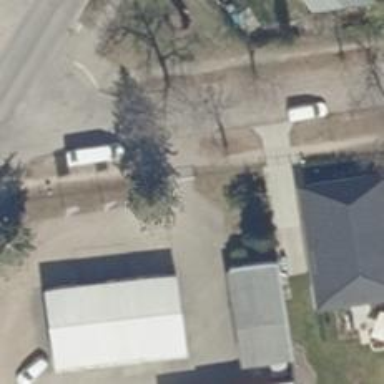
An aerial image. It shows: Driveway leading to service road.